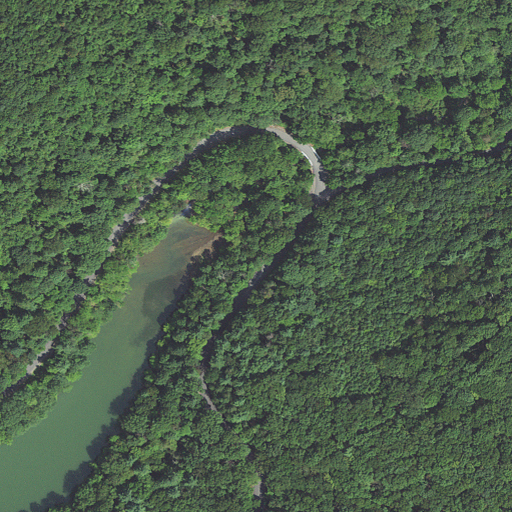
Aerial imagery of valley in Maryland named Frog Hollow containing deciduous forest, open development, open water, mixed forest, and low intensity development